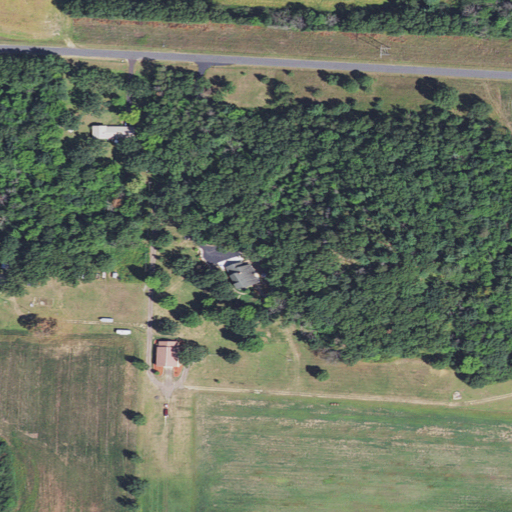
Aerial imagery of cliff(s) in Wisconsin named Stone Bluff containing deciduous forest, cultivated crops, shrub, open development, mixed forest, pasture, and woody wetlands